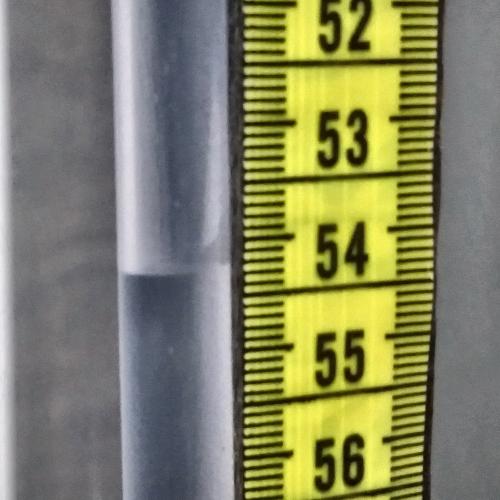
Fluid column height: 54.3 cm